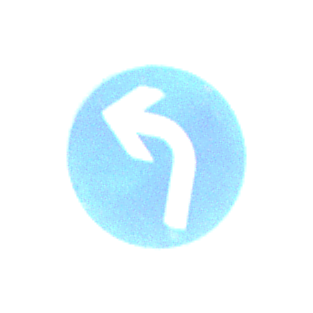
Verkehrszeichen: VorgeschriebeneFahrtrichtungLinks
Umgebung: Outdoor, Nature
Tageszeit: MorningAfternoon
Wetter: PartlyCloudy
Licht: Natural
Jahreszeit: NotSpecified
Kontrast: HighContrast